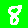
Digit: 8